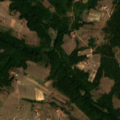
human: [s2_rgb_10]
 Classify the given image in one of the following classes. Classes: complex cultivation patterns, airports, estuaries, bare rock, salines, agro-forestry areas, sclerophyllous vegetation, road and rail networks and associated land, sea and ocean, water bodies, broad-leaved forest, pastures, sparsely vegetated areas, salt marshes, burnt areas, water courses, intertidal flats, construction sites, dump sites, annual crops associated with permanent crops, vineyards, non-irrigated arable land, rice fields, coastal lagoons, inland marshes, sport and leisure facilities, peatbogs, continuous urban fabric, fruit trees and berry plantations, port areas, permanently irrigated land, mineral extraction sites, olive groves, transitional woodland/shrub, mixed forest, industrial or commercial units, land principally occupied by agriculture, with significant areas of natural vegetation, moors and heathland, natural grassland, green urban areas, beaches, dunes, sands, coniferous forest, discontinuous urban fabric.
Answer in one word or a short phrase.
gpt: complex cultivation patterns, land principally occupied by agriculture, with significant areas of natural vegetation, broad-leaved forest